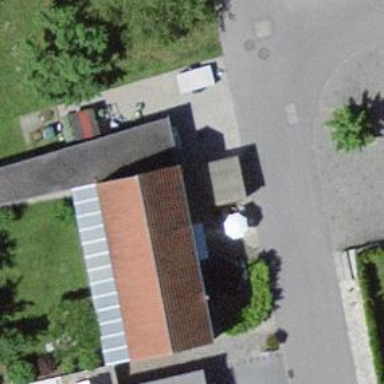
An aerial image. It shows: Residential building.